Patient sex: M
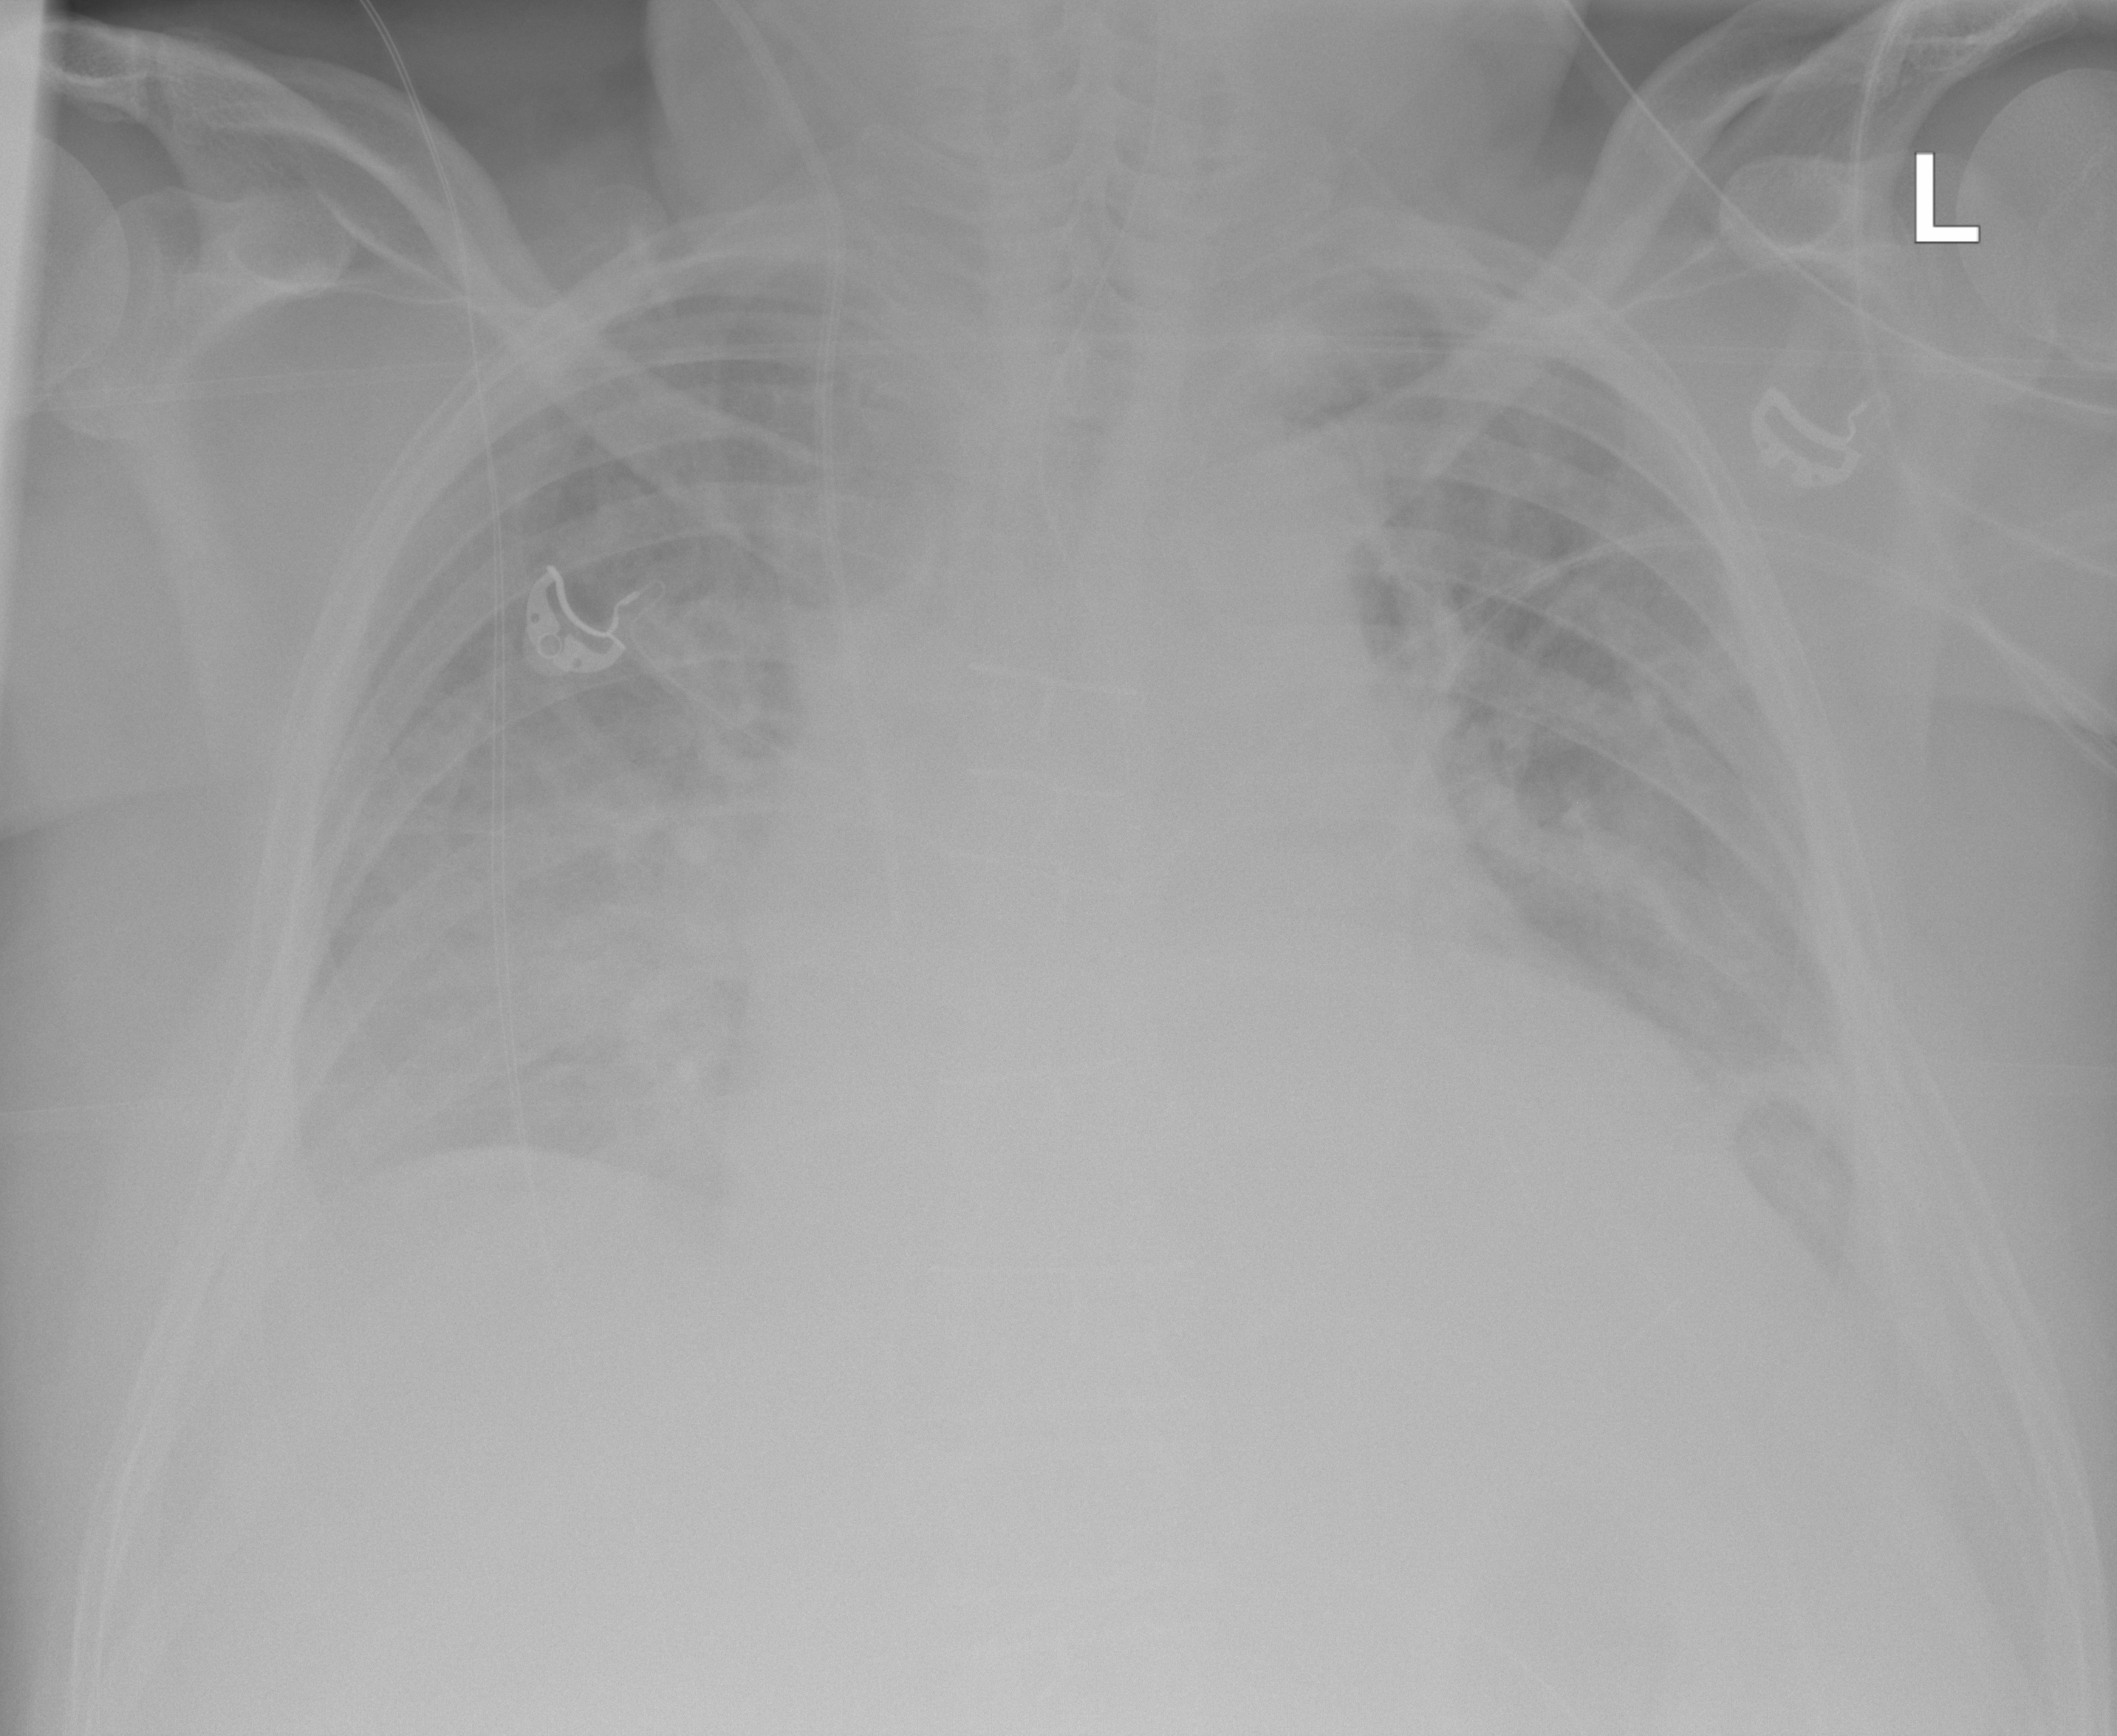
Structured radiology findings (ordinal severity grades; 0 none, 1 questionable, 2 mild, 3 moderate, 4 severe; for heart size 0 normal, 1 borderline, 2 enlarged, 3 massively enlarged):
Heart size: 2
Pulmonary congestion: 2
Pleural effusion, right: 2
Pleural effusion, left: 2
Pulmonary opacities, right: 0
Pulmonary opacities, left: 0
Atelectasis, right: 2
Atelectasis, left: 2